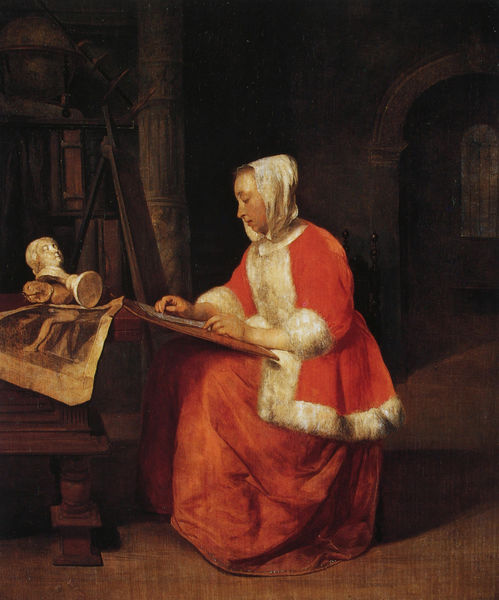
Titel: Malendes Mädchen
Künstler: Gabriel Metsu
Schlagwörter: dunkel, gemälde, hand, kopf, schatten, weiß, menschen, ocker, sitzen, braun, fenster, finger, frau, glas, hell, hintergrund, holz, kleid, licht, mund, nase, orange, profil, raum, schwarz, skizze, stirn, stuhl, szene, säule, tisch, tür, vordergrund, zeichnung, zimmer, blick, dame, rot, tuch, beige, haube, malerei, rock, teppich, jacke, jung, regal, arm, arme, barock, falten, gesicht, hermelin, pelz, samt, stein, weit, ärmel, bildnis, holland, hände, innenraum, instrument, niederlande, portrait, porträt, tischbein, vorhang, boden, interieur, mantel, reich, sitzend, stickerei, innen, saum, blatt, musik, kontrast, seide, kamin, karren, pferde, skulptur, kopfbedeckung, bücher, papier, schreibtisch, modell, bogen, genremalerei, fußboden, parkett, getreide, warm, mauer, vergilbt, rundbogen, handarbeit, kopftuch, ernst, büste, lesen, atelier, malerin, staffelei, durchgang, gestell, konzentriert, sticken, gesenkt, plastik, selbstporträt, oben, gang, keller, antike, buch, gestützt, münchen, torbogen, brett, leinwand, nerz, vermeer, kunst, künstlerin, malen, pinsel, tischplatte, kopie, pult, pergament, karte, pelzmantel, werkstatt, zeichnen, schreiben, rotbraun, mappe, plan, bibliothek, icht, besatz, studieren, studium, schreibstube, block, globus, vertieft, gedrechselt, kaputze, kapuze, umgestürzt, stickerin, hallen, zeicnung, folianten, pelzbesatz, geräte, zeichnerin, skizzieren, augen augenbrauen, zobel, marmorbüste, zeichenpult, marmorkopf, drechselarbeit, rech, fleißig, zeichnende, metsu, kontemplativ, 15. jahrhundert, scgreubtuscg, pelumantel, zeichnungmappe